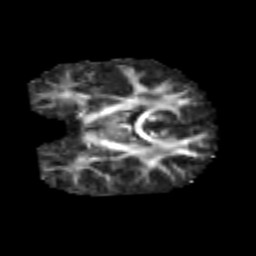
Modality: FA
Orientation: coronal
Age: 7
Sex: male
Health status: healthy